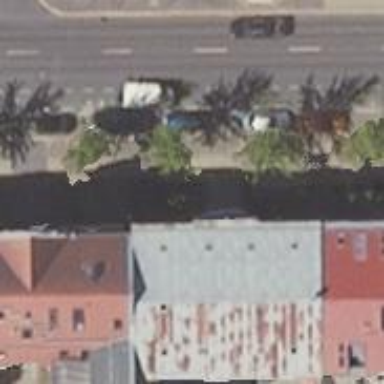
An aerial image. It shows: View of apartment building.